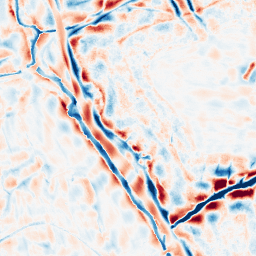
Category: wavelet
Decomposition family: wavelet_biorthogonal
Decomposition parameters: wavelet: bior3.5
level: 4
Upsampling method: cubic_catmull_rom
Upsampling parameters: scale: 4
Upsampling scale: 4